Question: I have opened a Laravel project in visual studio after that namespace should be in first line, error occurring is shown below and there is no white space before and after php tag.

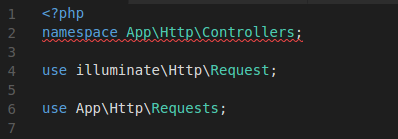
Answer: i have solved this problem to put my controller code into <URL>
It removes the white space and pastes it back to my file.